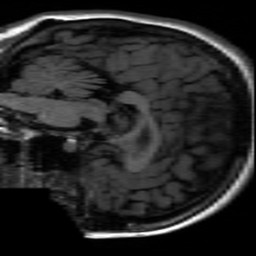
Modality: inplaneT1
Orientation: sagittal
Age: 21
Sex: female
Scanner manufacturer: ge
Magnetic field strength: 3 T
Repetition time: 2.499 s
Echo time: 0.02513 s